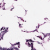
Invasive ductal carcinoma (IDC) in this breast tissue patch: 0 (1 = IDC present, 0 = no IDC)